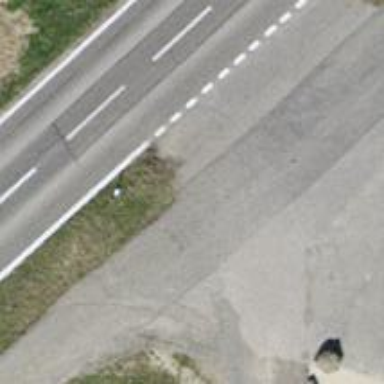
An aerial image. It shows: Asphalt track with grade1 tracktype.